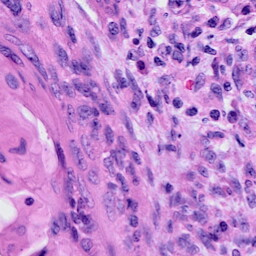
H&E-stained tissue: Cervix